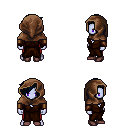
a pixel art fantasy rpg character, male body template, dark elf, purple skin, brown robe, red pants, raven pixie cut hairstyle, cloth hood, leather bracers, maroon shoes, four views (front, back, left, right), 2x2 character sprite sheet, small pixel art, hard edges, no anti-aliasing